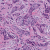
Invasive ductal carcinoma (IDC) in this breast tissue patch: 1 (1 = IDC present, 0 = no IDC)